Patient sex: F
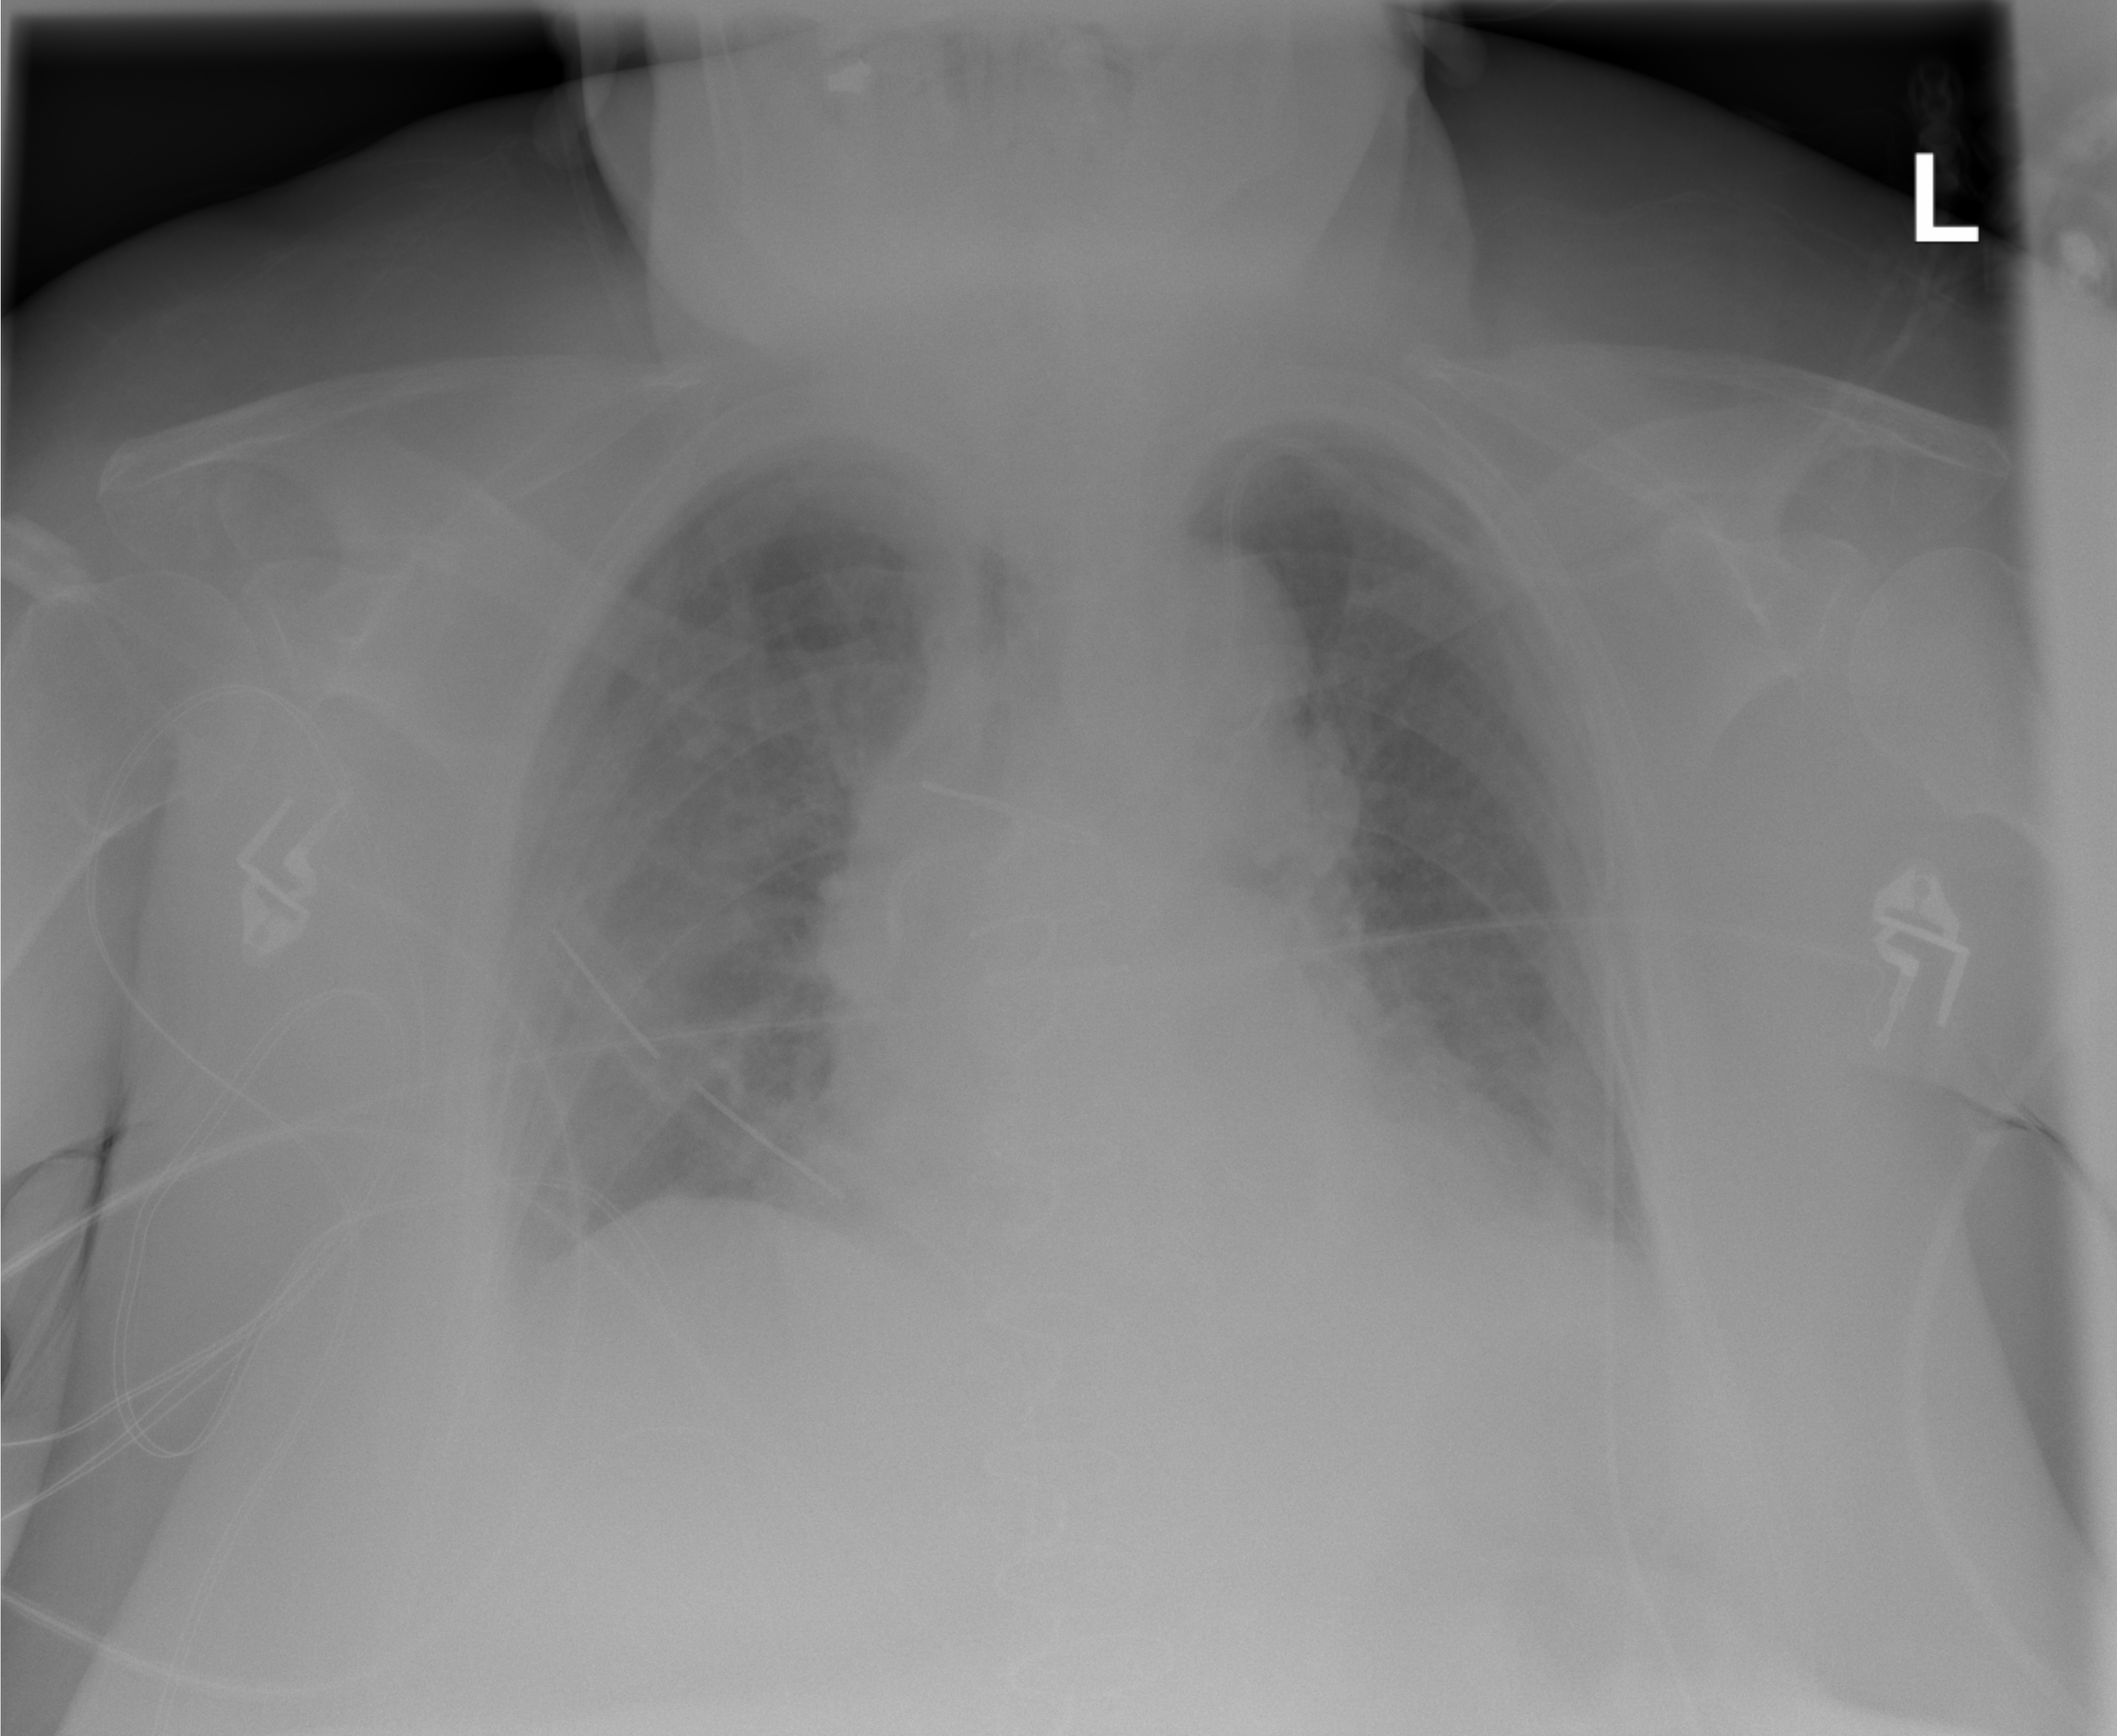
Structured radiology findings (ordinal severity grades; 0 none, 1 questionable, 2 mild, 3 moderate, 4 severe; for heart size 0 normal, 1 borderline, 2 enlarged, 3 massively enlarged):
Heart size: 0
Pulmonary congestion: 3
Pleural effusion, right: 0
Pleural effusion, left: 0
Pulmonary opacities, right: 2
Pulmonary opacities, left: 2
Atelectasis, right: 2
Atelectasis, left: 2